Question: I've got a 'NSBezierPath' that needs to have a semi-transparent fill. When I fill it with a solid color, I get the expected result. However, when filled with a semi-transparent color I get a path with a rounded stroke but an odd, rectangular fill. It looks like:

Instead of filling the entire area, I get a filled rectangle inside the stoke with a small, unfilled boarder. I set up my path as follows:
'''
NSBezierPath *menuItem = [NSBezierPath bezierPathWithRoundedRect:menuItemRect xRadius:3 yRadius:3]
[menuItem setLineWidth:4.0];
[menuItem setLineJoinStyle:NSRoundLineJoinStyle];
[[NSColor whiteColor] set];
[menuItem stroke];
[[NSColor colorWithCalibratedRed:0.000 green:0.000 blue:0.000 alpha:0.500] set];
[menuItem fill];
'''
If anyones got any ideas, that would be great.
Thanks
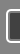
Answer: The semi-transparent fill is overlapping with the border as NSBezierPath strokes from the middle of the path which is causing that small border. The white border and the other border should add up to 4 pixels. So to fix this I think you'll need to create another bezier path to prevent the 2 overlapping each other.